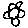
Label: flower